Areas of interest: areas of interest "Home Furnishing and Building Materials Market"
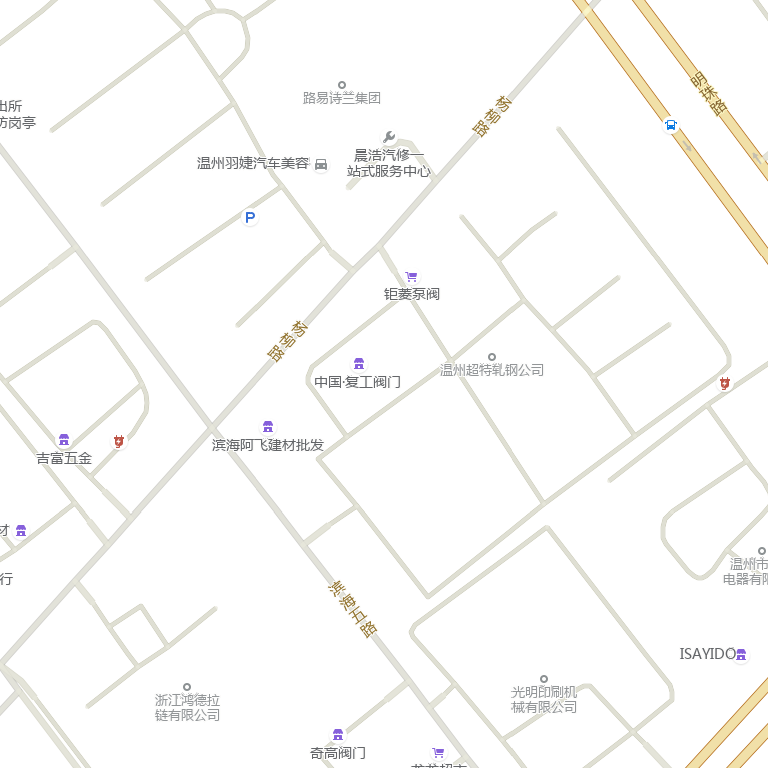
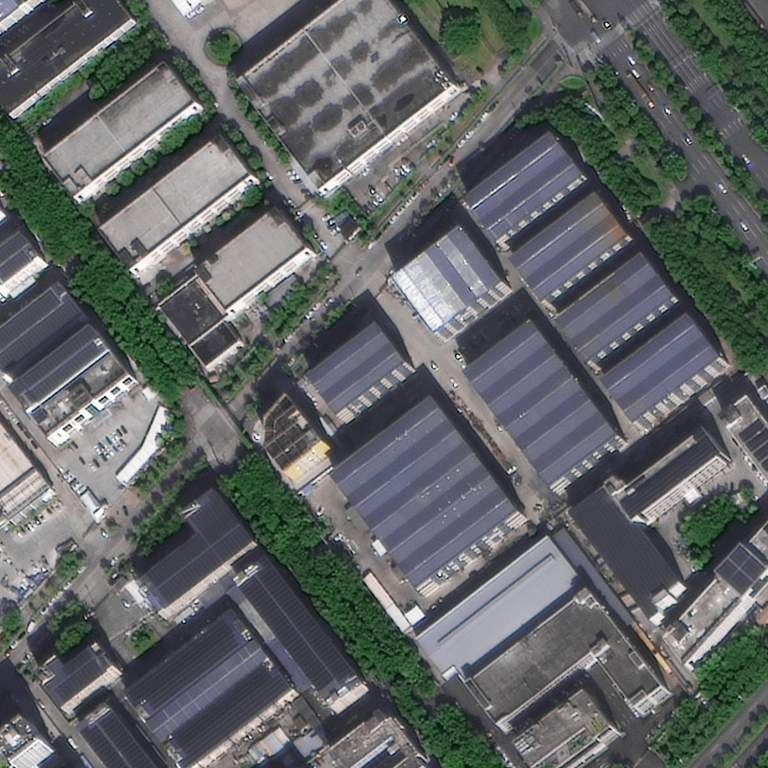